Field crop: tomato
Growth stage: 2
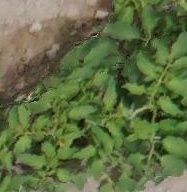
Species: tomato